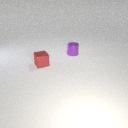
small purple metal cylinder behind small red metal cube